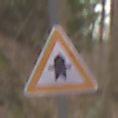
Verkehrszeichen: Vorfahrt
Umgebung: Outdoor, Nature
Tageszeit: Midday
Wetter: Overcast
Licht: Natural
Jahreszeit: Autumn
Kontrast: LowContrast